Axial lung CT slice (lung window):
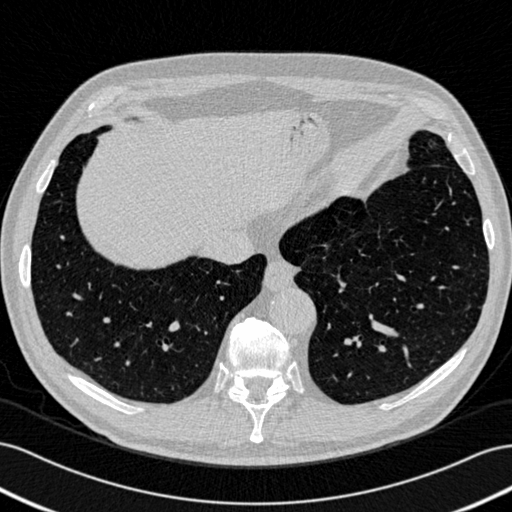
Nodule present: no